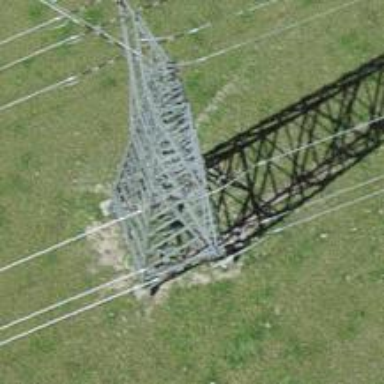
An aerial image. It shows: Three cables of power line.